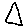
Label: triangle